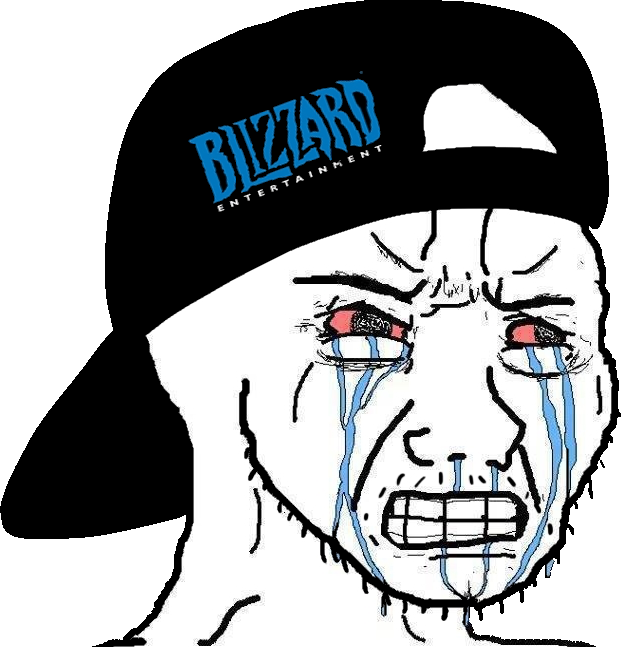
Label: 5_Oomer